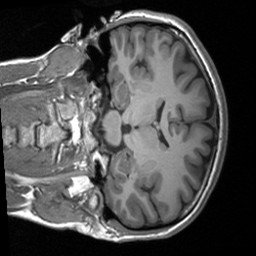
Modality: T1w
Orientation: coronal
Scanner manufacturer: siemens
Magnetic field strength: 3 T
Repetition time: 1.9 s
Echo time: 0.00226 s